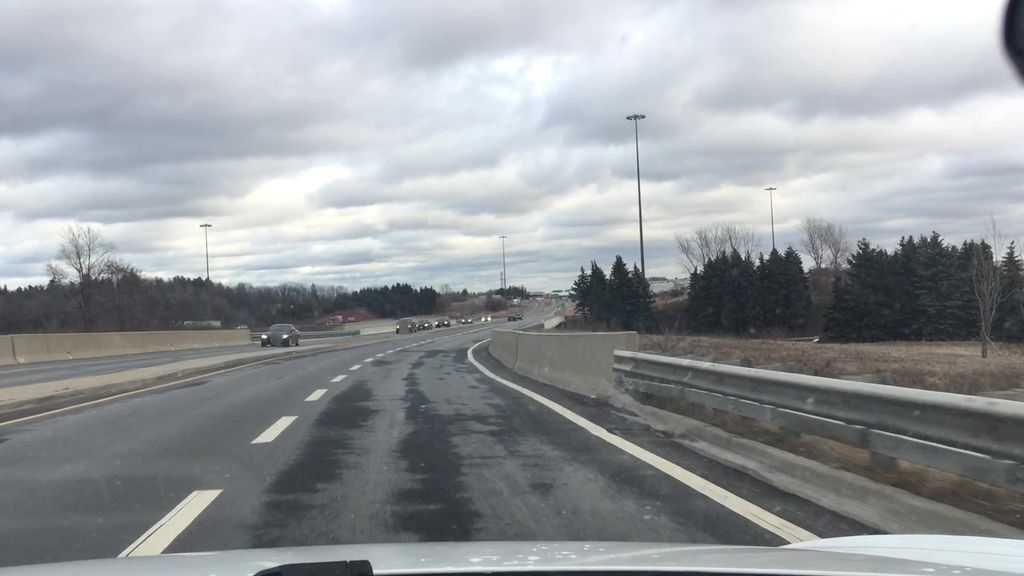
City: hamilton